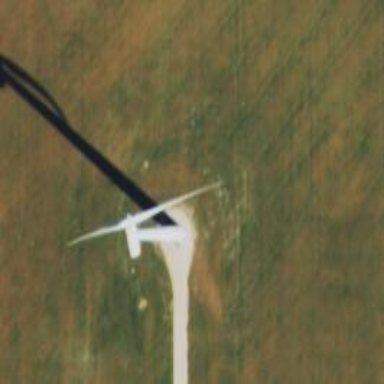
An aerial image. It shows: Wind generator powered by horizontal-axis wind turbine.